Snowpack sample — Snodgrass Mountain, Crested Butte, Colorado (2/4/25, 12:06 PM MST)
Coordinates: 38.923, -106.968
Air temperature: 35 °F
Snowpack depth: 80 cm
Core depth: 60 cm
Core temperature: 32 °F
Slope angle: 14°, slope face: 78°
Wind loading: low
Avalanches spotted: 0
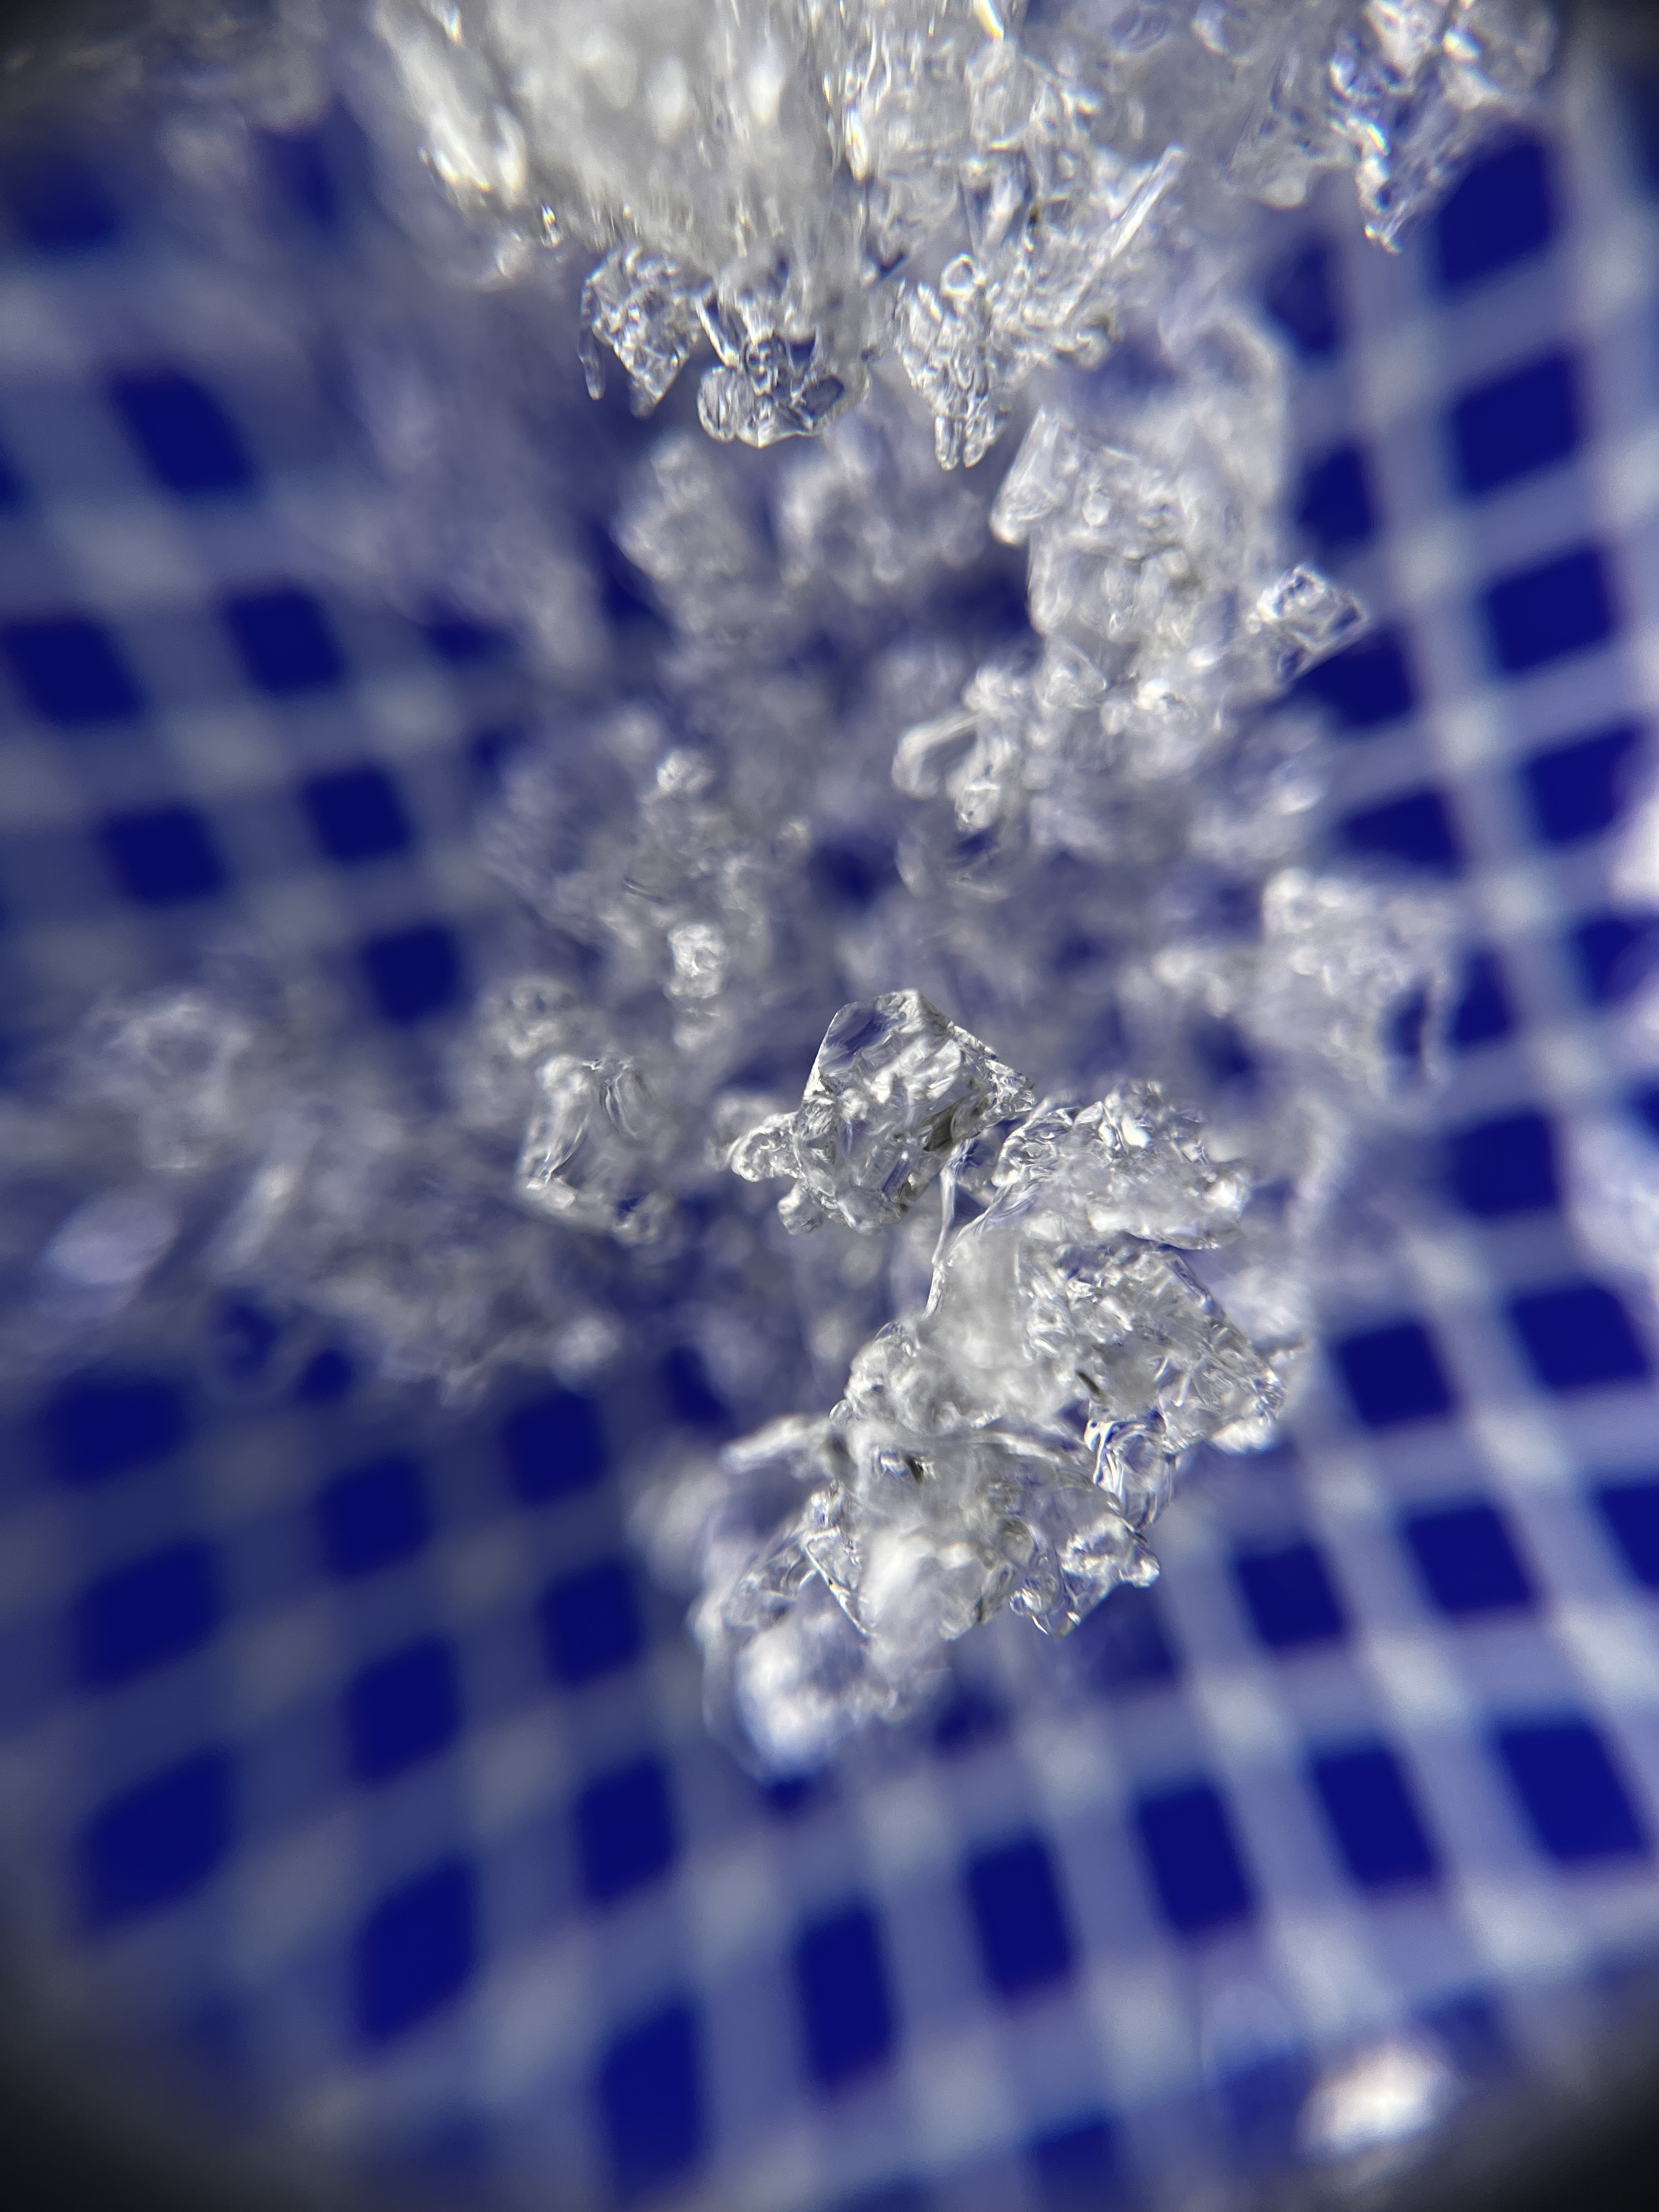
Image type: magnified_profile
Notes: No avalanches nearby, unusually warm weather for the last month reported by residents, Collected 25 yards from treeline